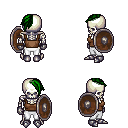
a pixel art fantasy rpg character, male body template, skeleton, brown pirate shirt, white pants, green long mohawk hairstyle, metal gloves, metal boots, shield, four views (front, back, left, right), 2x2 character sprite sheet, small pixel art, hard edges, no anti-aliasing